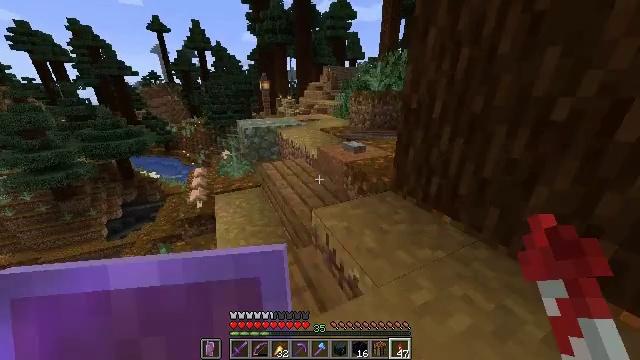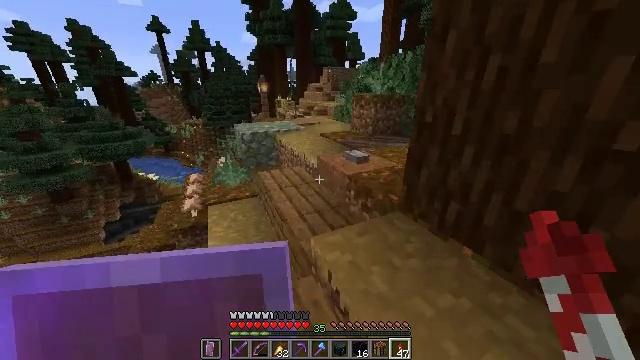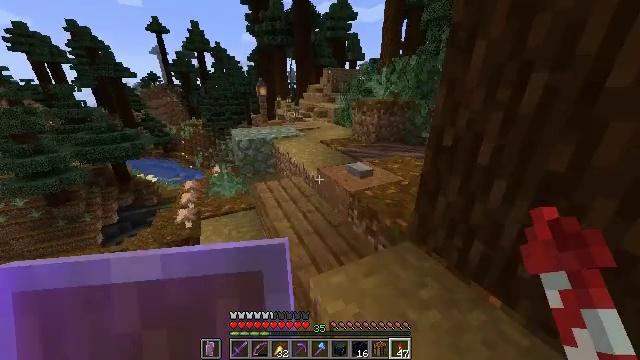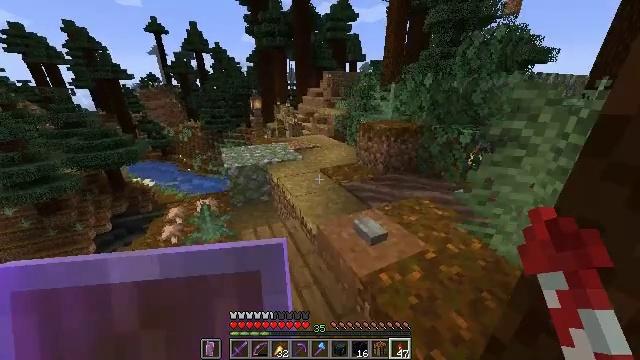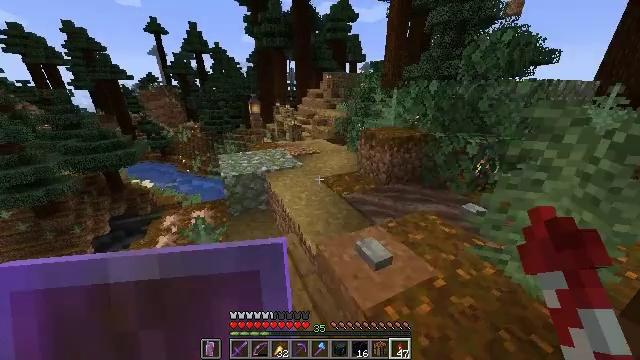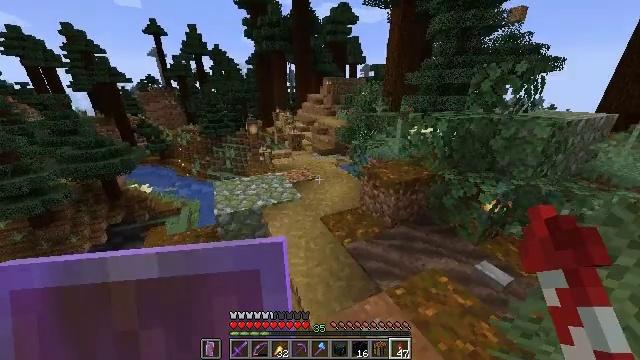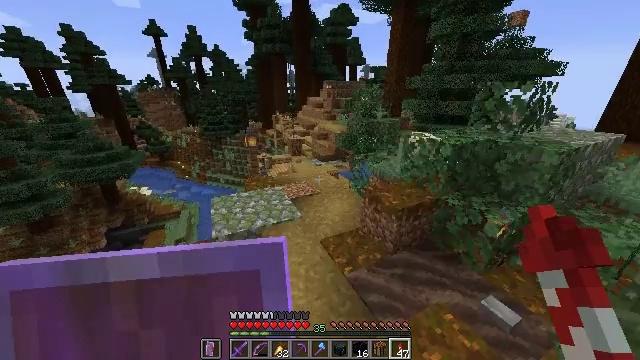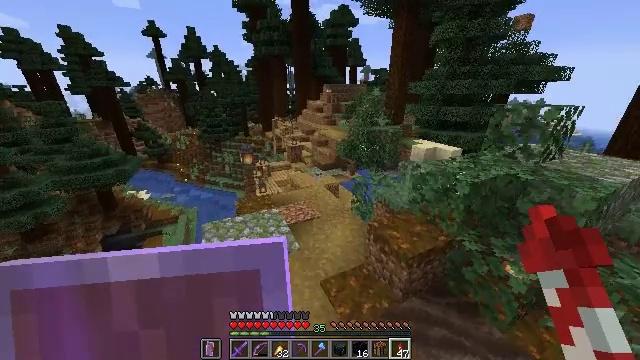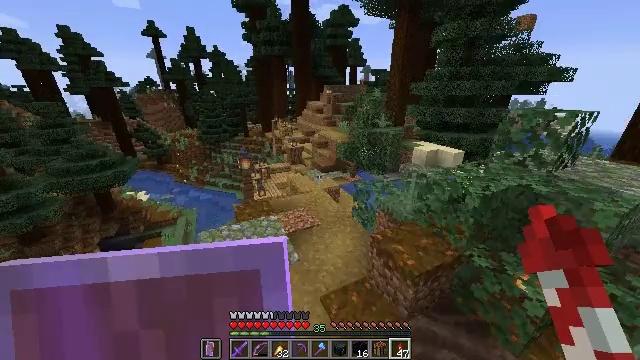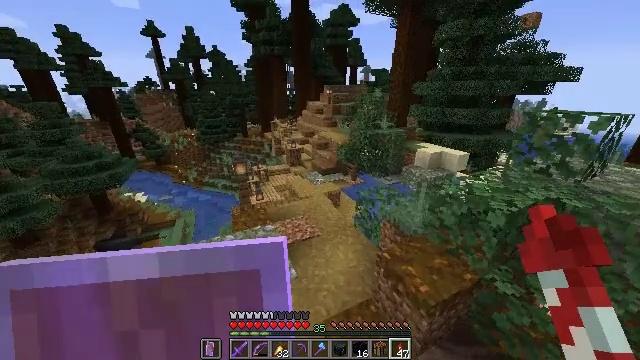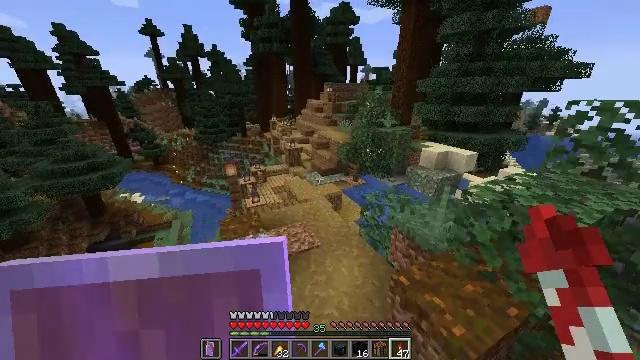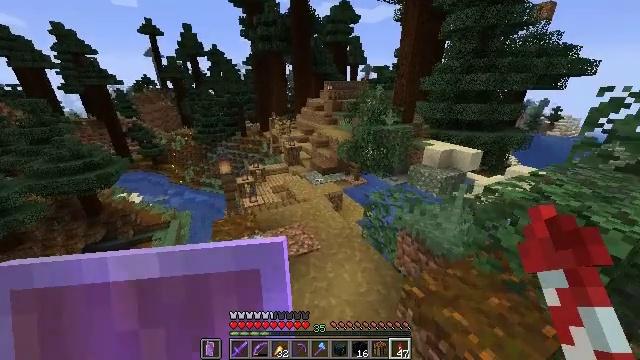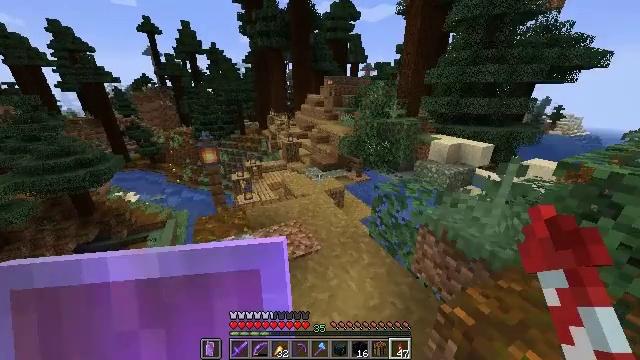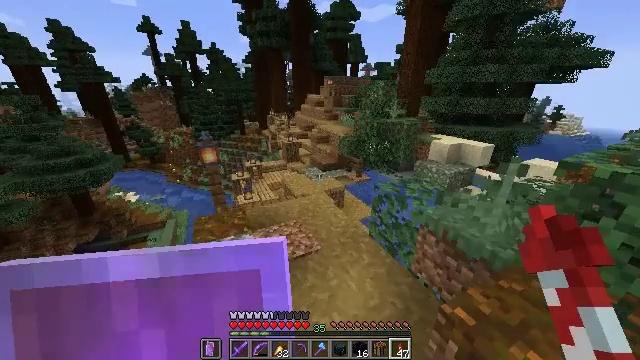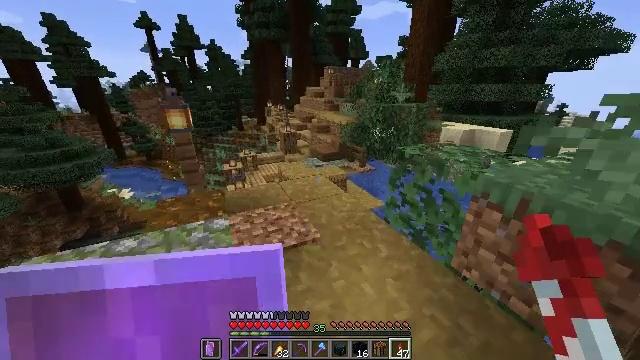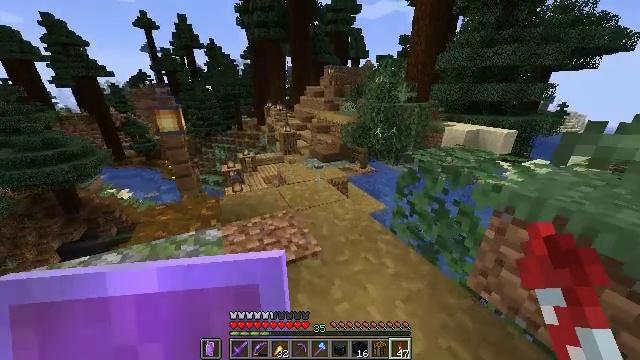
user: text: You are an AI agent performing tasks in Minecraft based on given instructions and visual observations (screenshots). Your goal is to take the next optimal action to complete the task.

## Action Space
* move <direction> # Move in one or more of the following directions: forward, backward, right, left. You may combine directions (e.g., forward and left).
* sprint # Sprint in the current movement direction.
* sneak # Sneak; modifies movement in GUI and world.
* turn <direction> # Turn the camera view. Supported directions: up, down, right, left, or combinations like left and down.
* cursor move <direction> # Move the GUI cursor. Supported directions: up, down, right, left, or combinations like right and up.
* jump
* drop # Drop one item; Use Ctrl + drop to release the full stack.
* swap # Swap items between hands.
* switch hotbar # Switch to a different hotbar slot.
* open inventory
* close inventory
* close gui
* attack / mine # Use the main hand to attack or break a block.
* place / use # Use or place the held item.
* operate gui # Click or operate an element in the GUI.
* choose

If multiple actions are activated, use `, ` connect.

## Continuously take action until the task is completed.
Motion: motion action
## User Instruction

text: Craft a light gray carpet.
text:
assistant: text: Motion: move forward, sprint, attack / mine, jump
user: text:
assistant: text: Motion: move forward, sprint, attack / mine
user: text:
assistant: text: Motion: move forward, sprint, attack / mine
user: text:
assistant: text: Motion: move forward, sprint, attack / mine
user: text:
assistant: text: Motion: move forward, sprint, attack / mine
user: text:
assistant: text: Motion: move forward, sprint, attack / mine
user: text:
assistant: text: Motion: move forward, sprint, attack / mine
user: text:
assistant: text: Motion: move forward, sprint, attack / mine
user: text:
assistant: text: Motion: move forward, sprint, attack / mine
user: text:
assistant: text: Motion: move forward, sprint, attack / mine
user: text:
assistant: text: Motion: move forward, sprint, attack / mine
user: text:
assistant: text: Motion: move forward, sprint, attack / mine
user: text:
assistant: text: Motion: move forward, sprint, attack / mine
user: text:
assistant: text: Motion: move forward, sprint, attack / mine
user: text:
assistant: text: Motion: move forward, sprint, attack / mine
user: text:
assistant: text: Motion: move forward, sprint, attack / mine
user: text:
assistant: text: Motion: move forward, sprint, attack / mine
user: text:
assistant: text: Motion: move forward, sprint, attack / mine
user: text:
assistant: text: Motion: move forward, sprint, turn left and down, attack / mine
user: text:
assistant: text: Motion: move forward, sprint, turn left and down, attack / mine
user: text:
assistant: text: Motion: move forward, sprint, turn left and down, attack / mine
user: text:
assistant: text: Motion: move forward, sprint, attack / mine
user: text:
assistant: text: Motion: move forward, sprint, attack / mine
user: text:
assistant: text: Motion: move forward, sprint, attack / mine
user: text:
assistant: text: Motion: move forward, sprint, attack / mine
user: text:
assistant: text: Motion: move forward, sprint, attack / mine
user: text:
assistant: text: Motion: move forward, sprint, attack / mine
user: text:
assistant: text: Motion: move forward, sprint, attack / mine
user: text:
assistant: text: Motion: move forward, sprint, attack / mine
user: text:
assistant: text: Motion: move forward, sprint, attack / mine